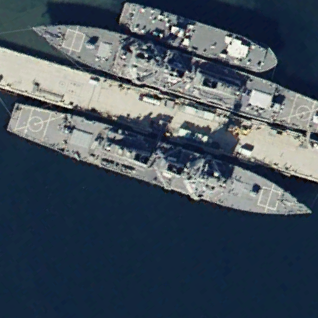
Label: destroyer